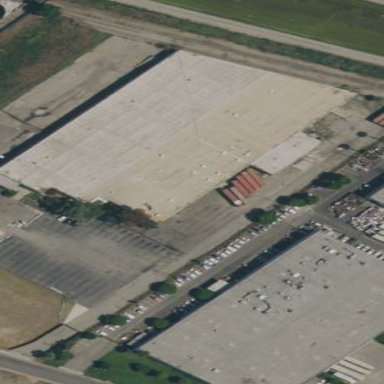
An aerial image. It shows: Warehouse building.